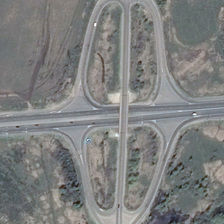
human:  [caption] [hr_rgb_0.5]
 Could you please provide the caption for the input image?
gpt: many green trees are near a viaduct with some cars .

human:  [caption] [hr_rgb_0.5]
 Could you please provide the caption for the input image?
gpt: many green trees are near a viaduct with some cars .

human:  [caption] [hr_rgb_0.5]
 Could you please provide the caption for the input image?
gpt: many green trees are near a viaduct with some cars .

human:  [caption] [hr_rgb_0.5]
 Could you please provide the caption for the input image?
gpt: many green trees are near a viaduct with some cars .

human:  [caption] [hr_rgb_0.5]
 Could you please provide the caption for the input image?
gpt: many green trees are near a viaduct with some cars .